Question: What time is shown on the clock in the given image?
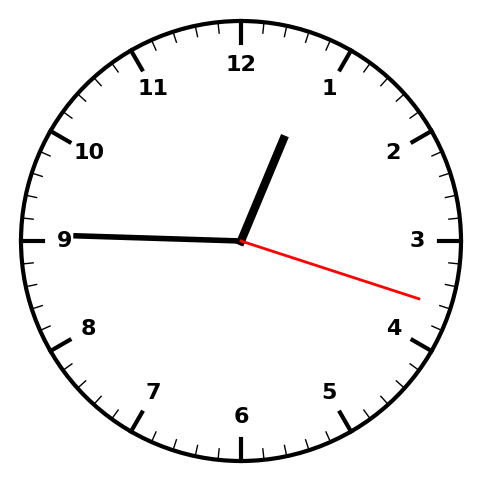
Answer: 12:45:18